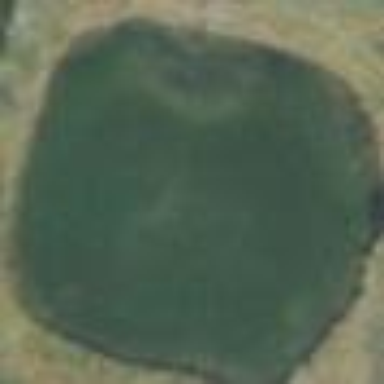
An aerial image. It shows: Pond with natural water.